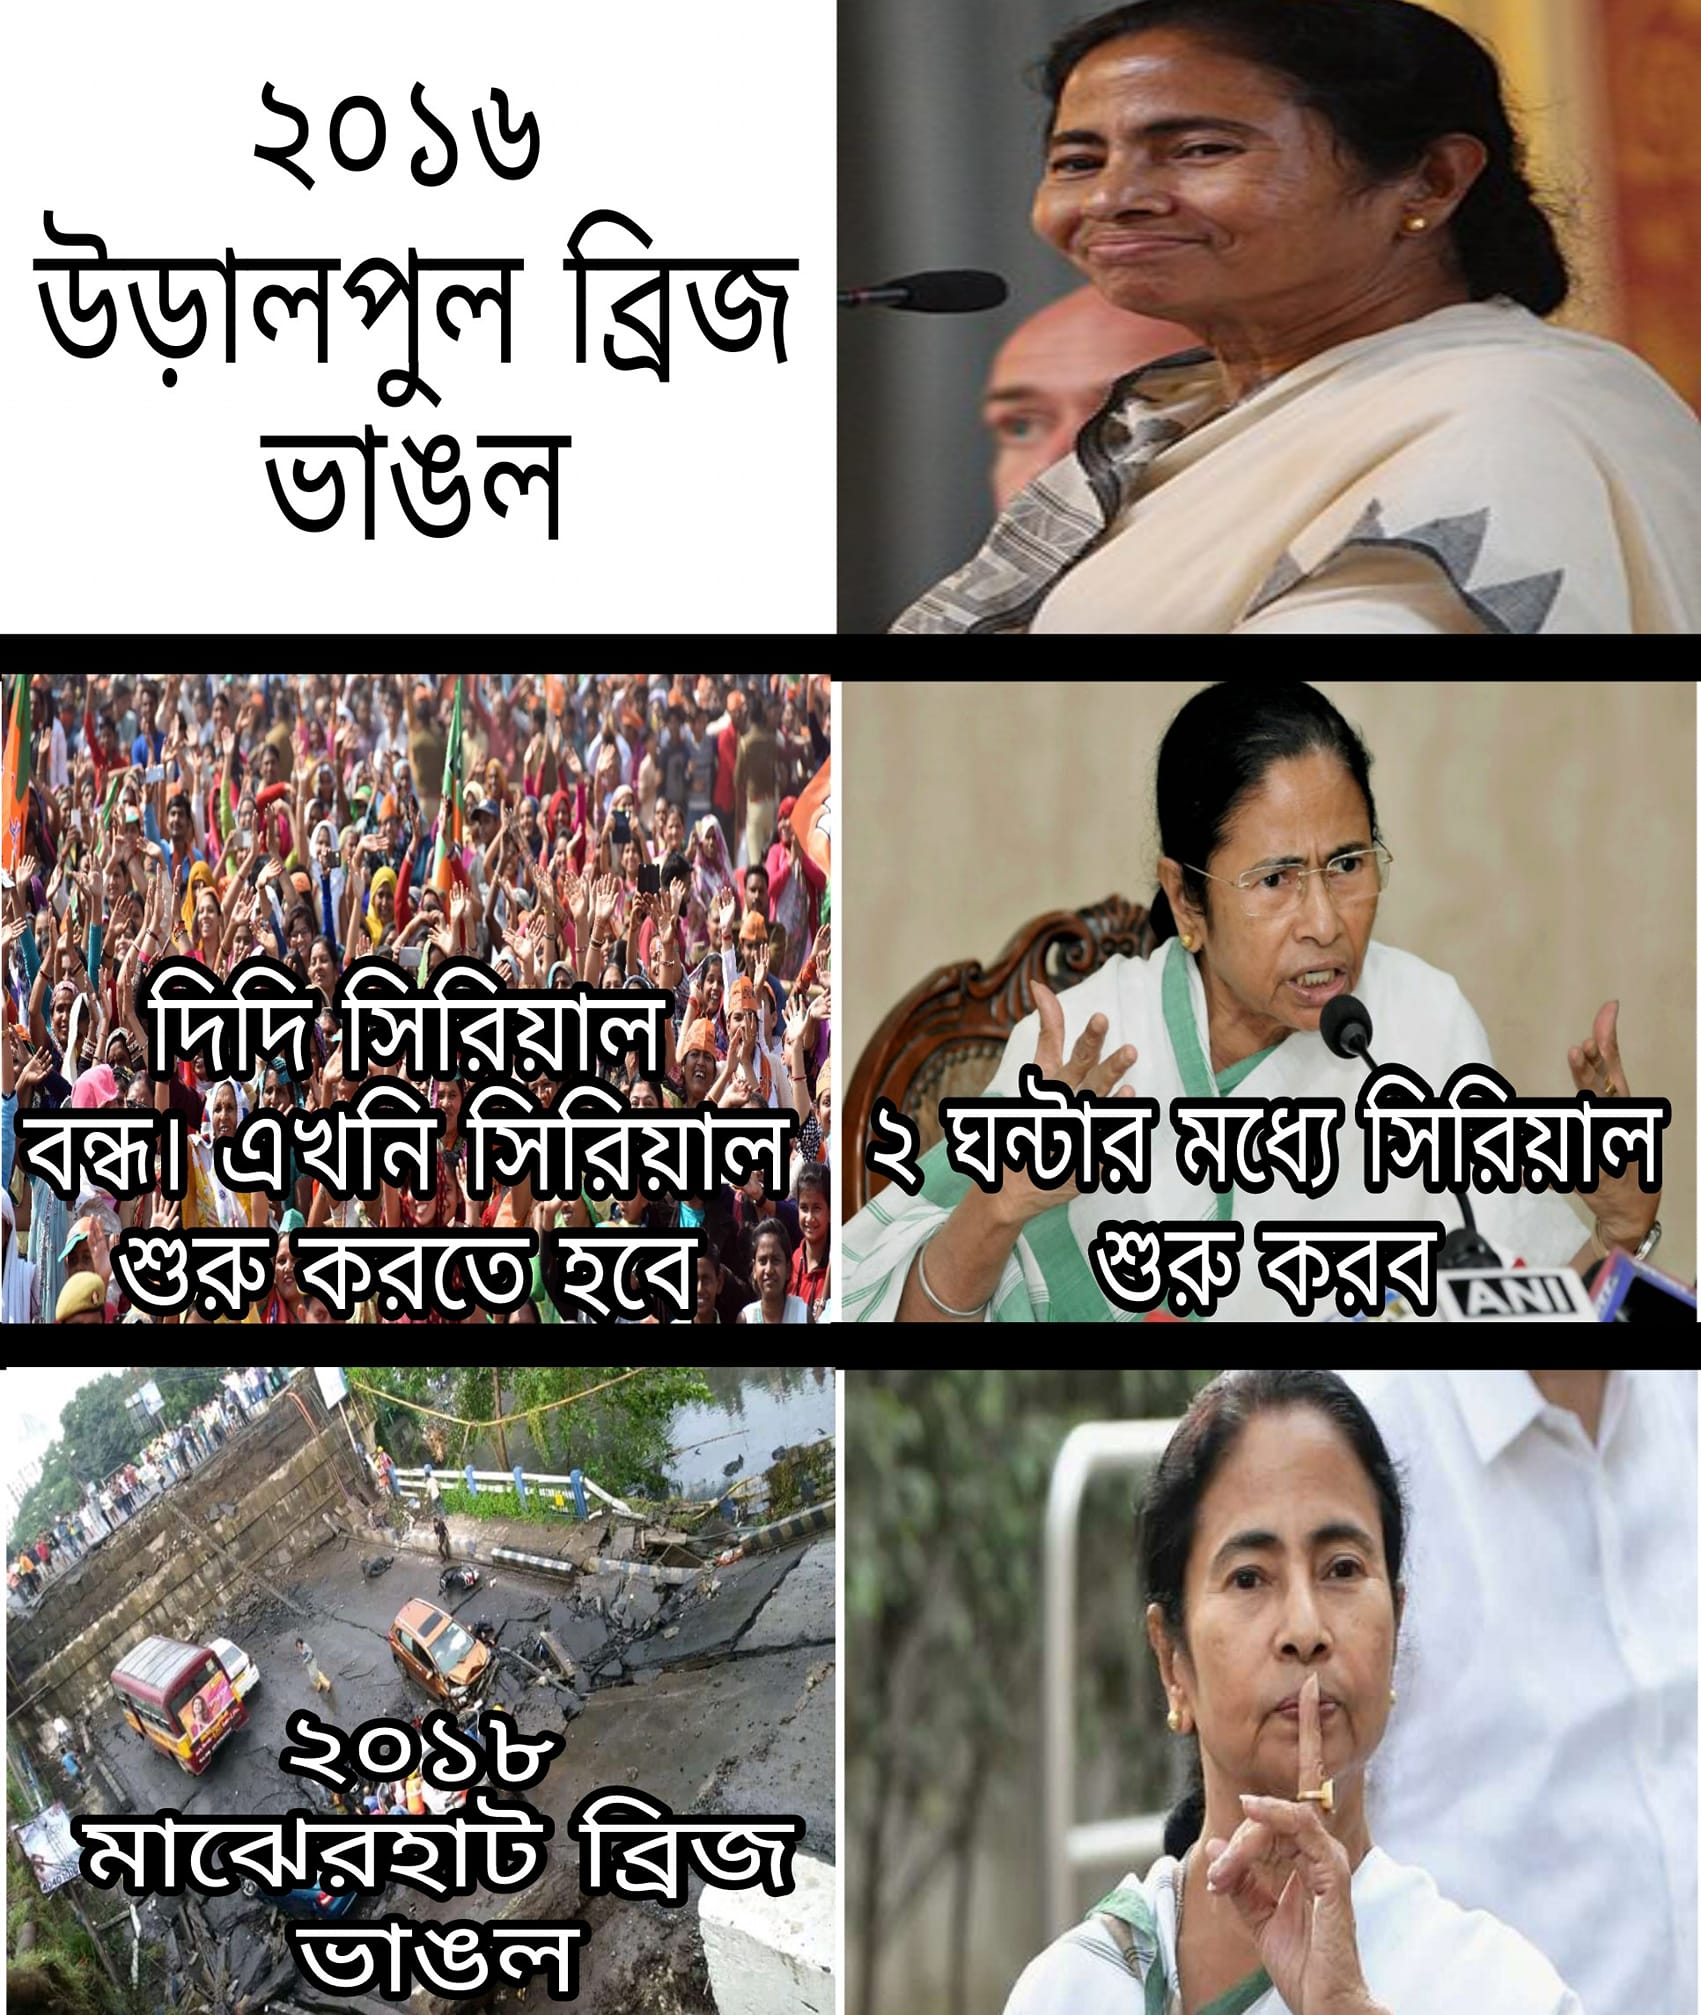
Caption: ২০১৬  উড়ালপুল ব্রিজ ভাঙল   দিদি সিরিয়াল বন্ধ । এখন সিরিয়াল শুরু করতে হবে     ২ ঘন্টার মধ্যে সিরিয়াল শুরু করব    ২০১৮ মাঝেরহাট ব্রিজ ভাঙল
Label: hate